Field crop: maize
Growth stage: 1
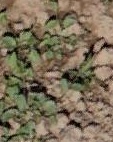
Species: convolvulus